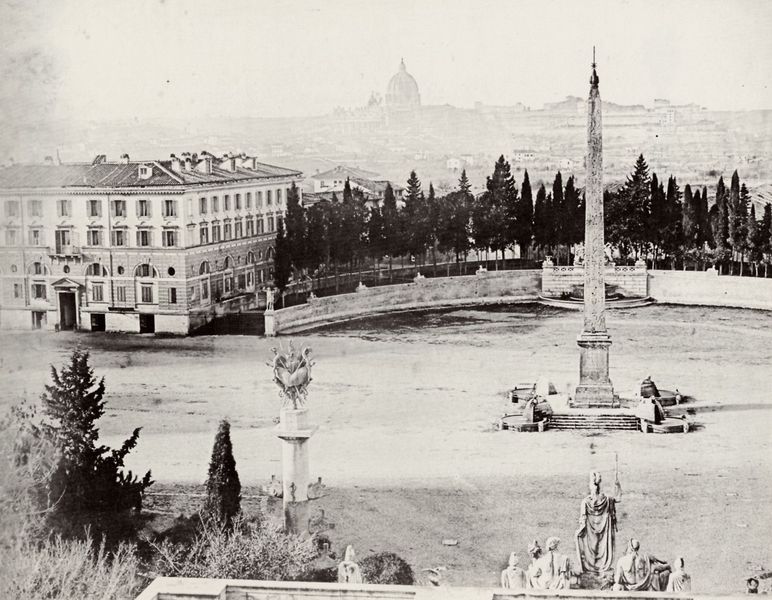
Titel: Piazza del Popolo
Künstler: Italienischer Photograph
Standort: Kopenhagen
Institution: Bibliothek der Kunstakademie
Schlagwörter: baum, himmel, schatten, weiß, bäume, landschaft, stadt, fenster, grau, hell, paris, schwarz, straße, säule, blick, gebäude, haus, park, schloss, ferne, häuser, weite, wald, skulptur, mauer, dunst, platz, figuren, kuppel, treppe, stufe, stufen, tor, foto, fotografie, photographie, stadtansicht, dom, schwarz-weiß, rom, photo, skulpturen, statuen, obelisk, florenz, vatikan, wien, fotographie, minerva, siegestor, quadriga, petersdom, sankt peter, piazza, siegessäule, dunstig, popolo, seaule, trajanssaeule